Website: home-depot
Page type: address-validator
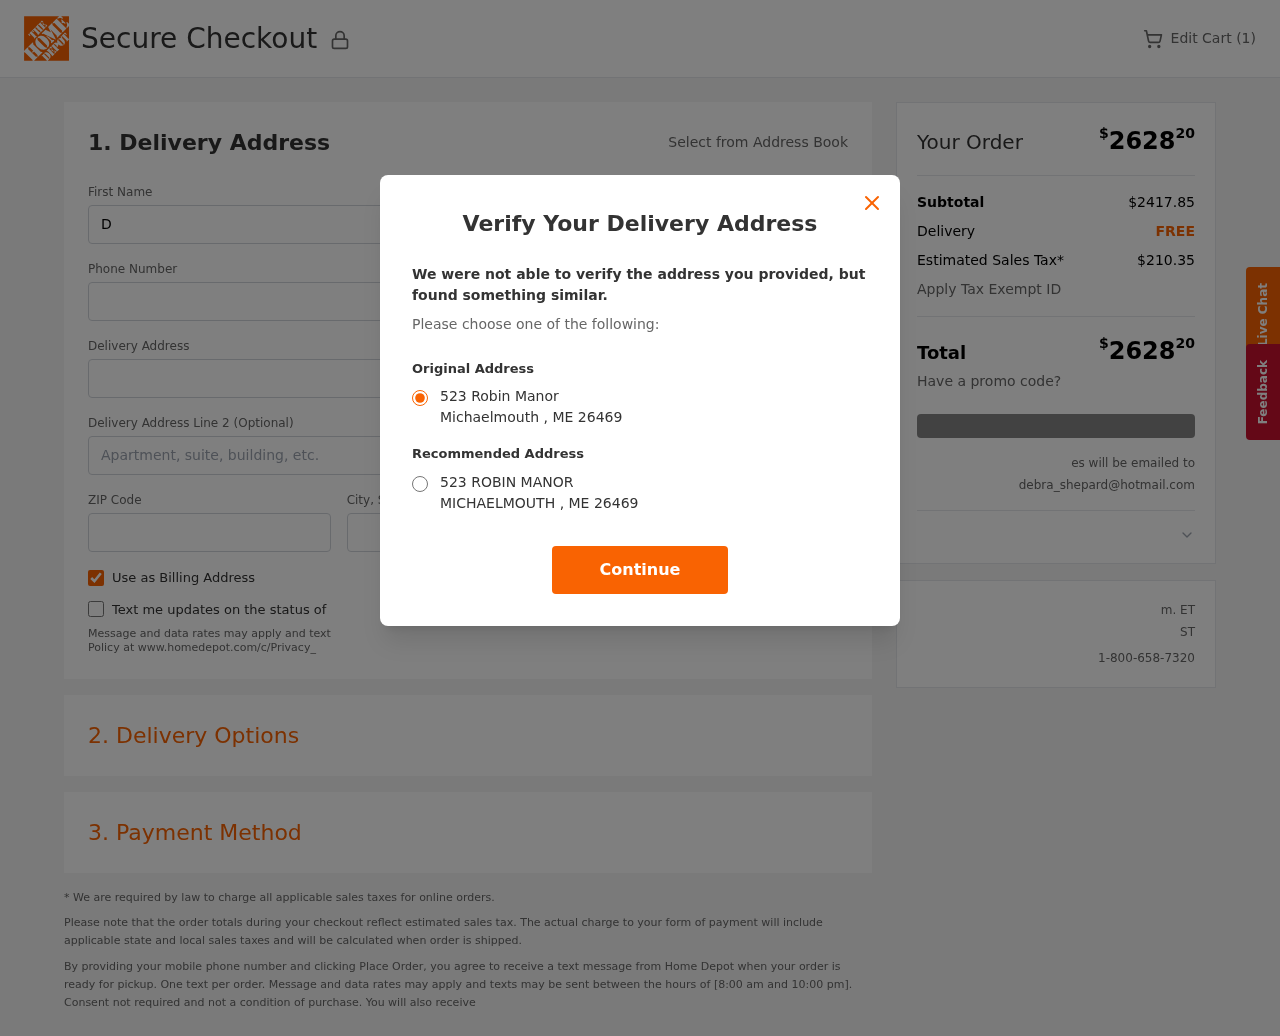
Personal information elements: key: PII_CITY
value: Michaelmouth
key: PII_EMAIL
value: debra_shepard@hotmail.com
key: PII_POSTCODE
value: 26469
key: PII_STATE_ABBR
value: ME
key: PII_STREET
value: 523 Robin Manor
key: PII_FIRSTNAME
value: Debra
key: PII_LASTNAME
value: Shepard
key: PII_PHONE
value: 7516103819
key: PII_STREET2
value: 11469 Stephanie Walk Suite 697
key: PII_CITY_STATE
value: Michaelmouth, ME
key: PII_STREET_ALT
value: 523 ROBIN MANOR
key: PII_CITY_ALT
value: MICHAELMOUTH
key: PII_POSTCODE_FULL
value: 26469
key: PII_POSTCODE_NUMERIC
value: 26469
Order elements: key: ORDER_NUM_ITEMS
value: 1
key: ORDER_TOTAL
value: $262820
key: ORDER_SUBTOTAL
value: $2417.85
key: ORDER_SHIPPING_COST
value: FREE
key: ORDER_TAX
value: $210.35